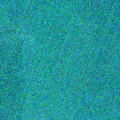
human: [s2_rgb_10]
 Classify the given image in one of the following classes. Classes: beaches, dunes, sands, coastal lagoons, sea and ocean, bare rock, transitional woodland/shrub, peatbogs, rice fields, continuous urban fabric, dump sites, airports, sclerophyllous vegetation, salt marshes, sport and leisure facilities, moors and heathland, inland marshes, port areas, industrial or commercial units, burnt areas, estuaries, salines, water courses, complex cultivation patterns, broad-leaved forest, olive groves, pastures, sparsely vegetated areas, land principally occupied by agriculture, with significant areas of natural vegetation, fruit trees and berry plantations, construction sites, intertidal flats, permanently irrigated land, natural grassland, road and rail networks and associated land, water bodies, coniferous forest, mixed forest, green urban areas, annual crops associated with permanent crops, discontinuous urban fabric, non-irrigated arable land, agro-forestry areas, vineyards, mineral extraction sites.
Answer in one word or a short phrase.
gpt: sea and ocean